Field crop: maize
Growth stage: 1
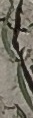
Species: sorghum